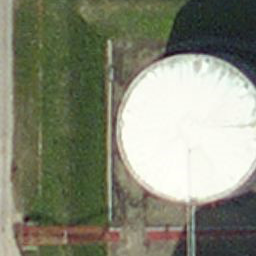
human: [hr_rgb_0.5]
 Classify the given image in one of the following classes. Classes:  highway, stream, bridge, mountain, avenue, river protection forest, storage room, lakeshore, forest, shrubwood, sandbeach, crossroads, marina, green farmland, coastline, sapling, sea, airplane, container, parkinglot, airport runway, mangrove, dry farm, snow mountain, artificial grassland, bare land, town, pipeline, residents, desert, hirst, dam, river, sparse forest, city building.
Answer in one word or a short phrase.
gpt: storage room